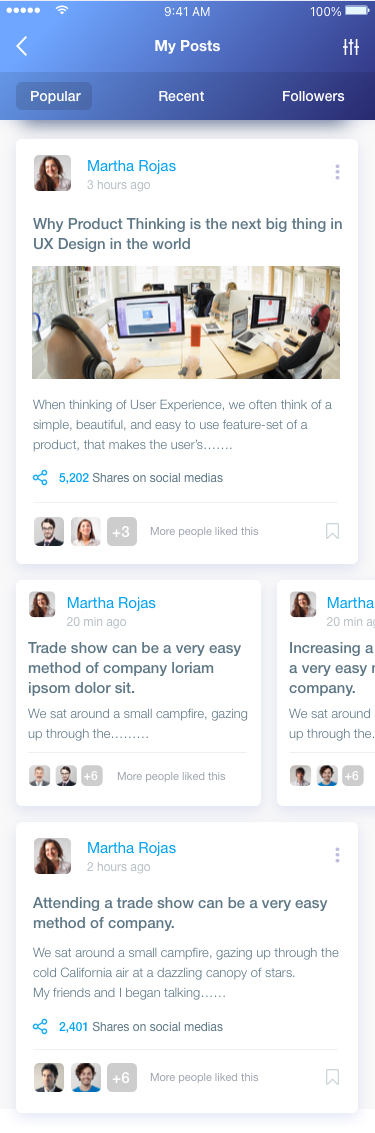
Text in this UI design:
Popular                    Recent                    Followers
My Posts
Attending a trade show can be a very easy method of company.
We sat around a small campfire, gazing up through the cold California air at a dazzling canopy of stars.
My friends and I began talking……
2,401 Shares on social medias
Martha Rojas
2 hours ago
More people liked this
+6
Why Product Thinking is the next big thing in UX Design in the world
When thinking of User Experience, we often think of a simple, beautiful, and easy to use feature-set of a product, that makes the user’s…….
5,202 Shares on social medias
Martha Rojas
3 hours ago
More people liked this
+3
Trade show can be a very easy method of company loriam ipsom dolor sit.
We sat around a small campfire, gazing up through the………
Martha Rojas
20 min ago
More people liked this
+6
Increasing a trade show can be a very easy method of company.
We sat around a small campfire, gazing up through the………
Martha Rojas
20 min ago
+6